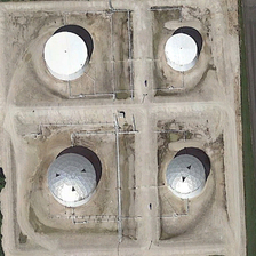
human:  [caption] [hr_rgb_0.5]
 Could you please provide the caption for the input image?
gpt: Four storage tanks are close to green plants and roads.

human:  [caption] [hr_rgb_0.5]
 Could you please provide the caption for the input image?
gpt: Four reservoirs are close to some green plants and a road.

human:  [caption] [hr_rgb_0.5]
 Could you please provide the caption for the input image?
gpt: Four storage tanks are located near some green plants and a highway.

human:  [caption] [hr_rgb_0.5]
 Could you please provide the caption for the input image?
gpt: Four reservoirs and a road beside some green plants.

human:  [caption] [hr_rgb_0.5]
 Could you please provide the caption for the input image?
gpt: Four containers close to some green plants and a road.